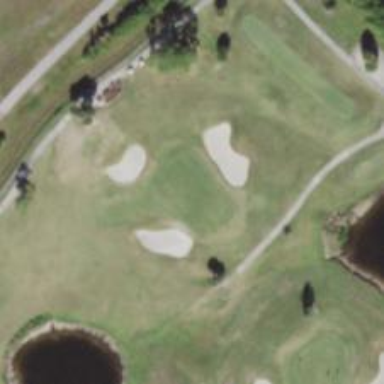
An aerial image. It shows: View of golf hole.